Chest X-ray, PA view. Patient: 53 years old, sex M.
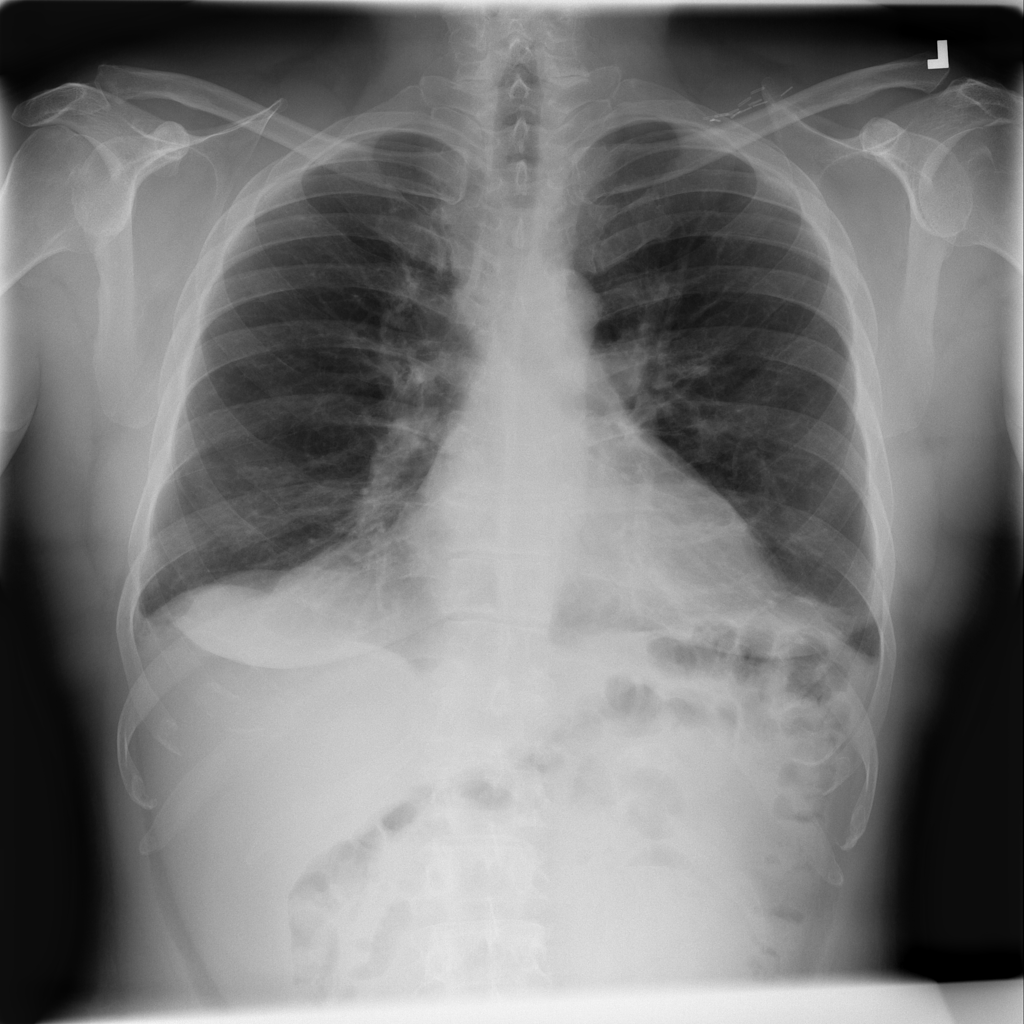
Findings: Atelectasis, Consolidation